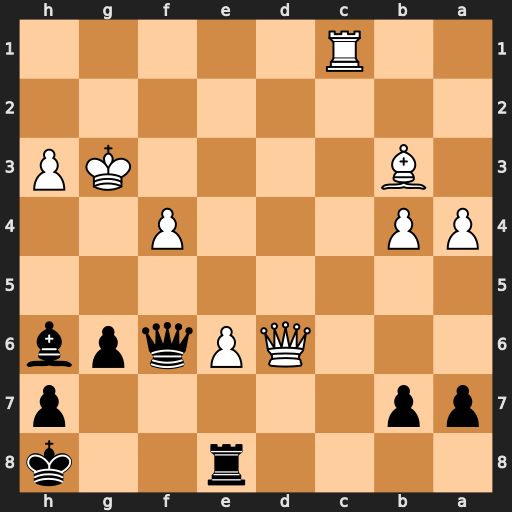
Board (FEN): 4r2k/pp5p/3QPqpb/8/PP3P2/1B4KP/8/2R5
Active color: b
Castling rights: -
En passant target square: -
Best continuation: Rd8 Qxd8+ Qxd8